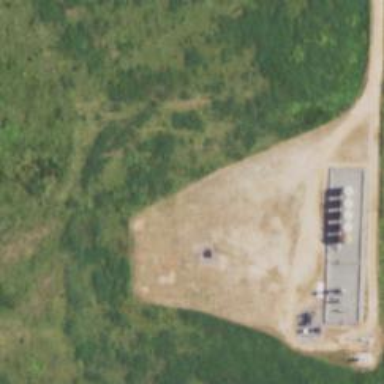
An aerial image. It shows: Petroleum well.